RGB frame:
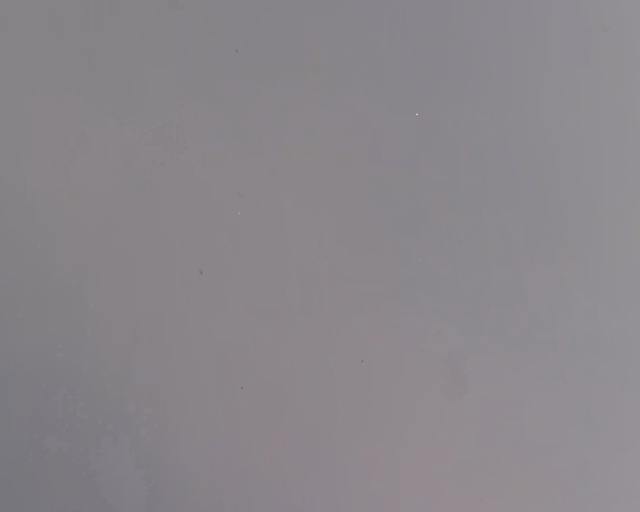
Thermal frame:
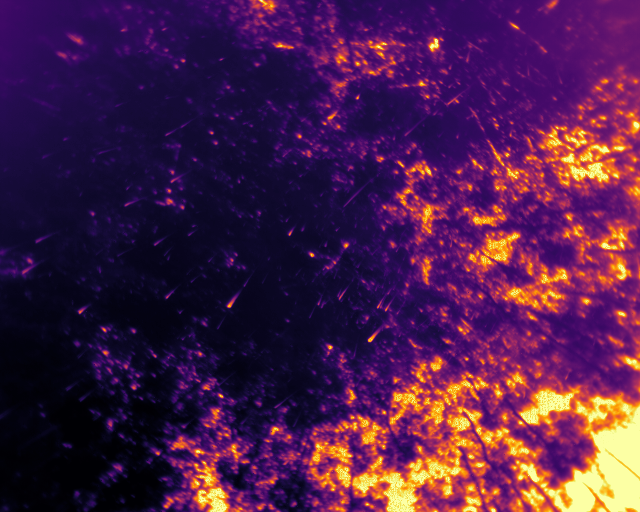
Captured: 2026-02-27 02:39:22
Pixels at or above 80 °C: 75553 (fraction of frame: 0.2306)